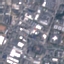
Land use / land cover: Industrial